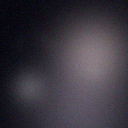
Screen state: off